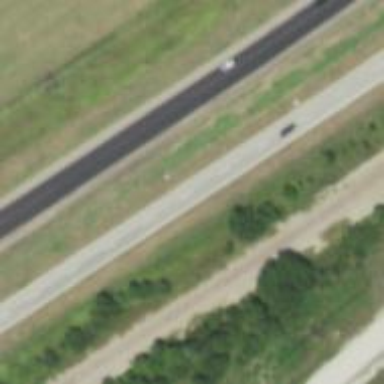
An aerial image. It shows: Trunk highway.